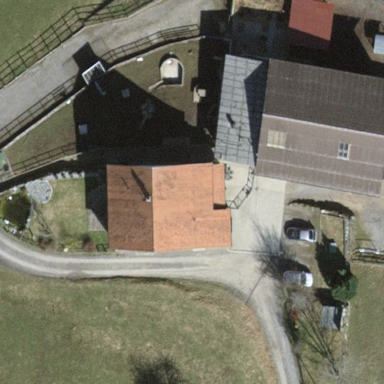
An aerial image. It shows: Farmyard area.